【题型】填空题　【知识点】平面几何　【难度】medium
如图，菱形 \(ABCD\) 中，点 \(O\) 是 \(BD\) 的中点，\(AM \perp BC\)，垂足为 \(M\)，\(AM\) 交 \(BD\) 于点 \(N\)，\(OM = 2\)，\(BD = 8\)，则 \(MC\) 的长为 \underline{\quad\quad\quad}。

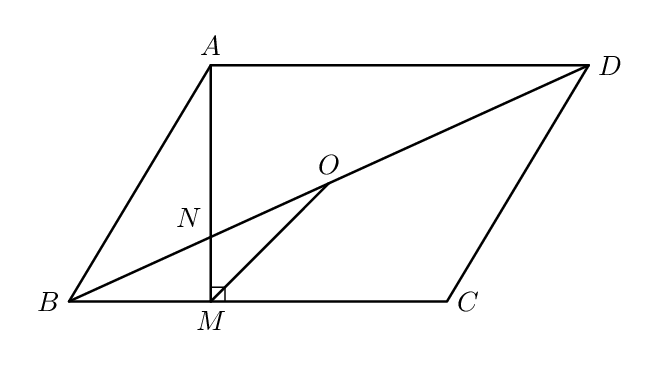
【解答】
【答案】\(\dfrac{4\sqrt{5}}{5}\)

【分析】本题考查了解直角三角形，菱形的性质、直角三角形斜边中线等于斜边一半，连接 \(AC\)，先由菱形性质可得对角线 \(AC\) 与 \(BD\) 交于点 \(O\)，由直角三角形斜边中线等于斜边一半可得 \(OA = OC = OM = 2\)，\(AC = 4\)，进而由菱形对角线求出边长，由 \(\sin \angle MAC = \sin \angle OBC = \dfrac{OC}{BC} = \dfrac{\sqrt{5}}{5}\)，解三角形即可求出 \(MC = AC \cdot \sin \angle MAC = \dfrac{4\sqrt{5}}{5}\)，正确进行计算是解题关键。

【详解】解：如图，连接 \(AC\)，

\(\because\) 点 \(O\) 是 \(BD\) 的中点，

\(\therefore A\)、\(O\)、\(C\) 三点在同一直线上，

\(\therefore OA = OC\)，

\(\because OM = 2\)，\(AM \perp BC\)，

\(\therefore OA = OC = OM = 2\)，\(AC = 4\)，

\(\because BD = 8\)，

\(\therefore OB = OD = \dfrac{1}{2}BD = 4\)，

\(\therefore BC = \sqrt{OB^2 + OC^2} = \sqrt{4^2 + 2^2} = 2\sqrt{5}\)，\(\tan \angle OBC = \dfrac{OC}{OB} = \dfrac{2}{4} = \dfrac{1}{2}\)，

\(\because \angle ACM + \angle MAC = 90^\circ\)，\(\angle ACM + \angle OBC = 90^\circ\)，

\(\therefore \angle MAC = \angle OBC\)，

\(\therefore \sin \angle MAC = \sin \angle OBC = \dfrac{OC}{BC} = \dfrac{2}{2\sqrt{5}} = \dfrac{\sqrt{5}}{5}\)，

\(\therefore MC = AC \cdot \sin \angle MAC = \dfrac{4\sqrt{5}}{5}\)。

故答案为：\(\dfrac{4\sqrt{5}}{5}\)。
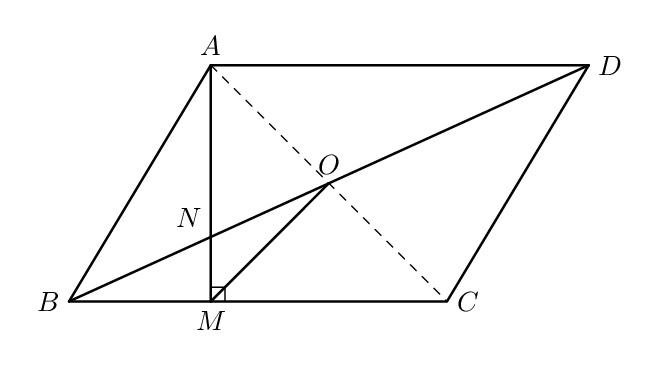